Question: For a project I am working on I'm using a param array to grab string values from a user and then run an autofilter incorporating string values from the array. However, whenever I use a 'To' statement(E.G. 'Boundaries = LBound(ArrayHere) To UBound(ArrayHere)') I get the following error:

'''
Sub FilterWorkbookByServiceCode(FileName As String, WorkSheetName As String, Start As String, EndColumn As String, Field As Integer, ParamArray Numbers() As Variant)
Dim Boundaries As Long
Boundaries = LBound(Numbers) To Ubound(Numbers) 'Line Compiler error occurs on.
Workbooks(FileName).Worksheets(WorkSheetName).Activate
Range(Start).End(xlDown).Select
Range(EndColumn & ActiveCell.Row).Select
With Range(Start & ":" & ActiveCell.Address)
.Select
.AutoFilter Field:=Field, Criteria1:=Numbers(), Operator:=xlFilterValues
End With
End Sub
'''
I'm stumped on what I should do to correct this issue so any help is appreciated.
To be a bit more clear, I'm trying to get the range of the param array, and then store it in a variable. I need to find the range of the array dyanmically as the user can input varying amount of values into the array, and then call each value from the array to use as the criteria for the autofilter.
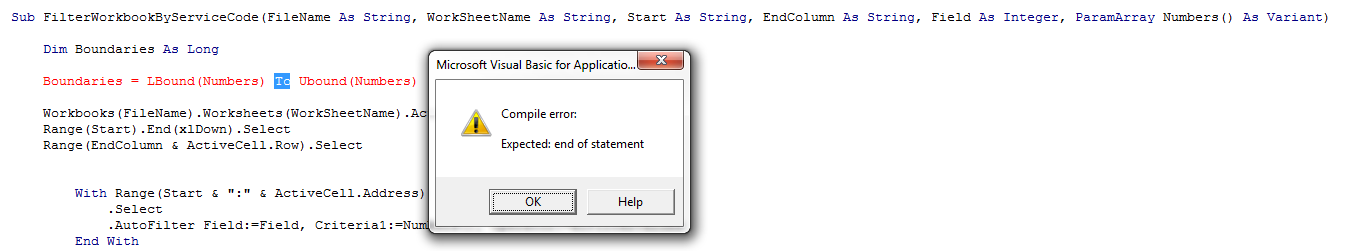
Answer: I don't see 'boundaries' used after that statement. So, remove the statement that is causing the error.
Pass numbers to your function in quotes.
i.e.
'FilterMySheetWithTheseValues("1","2",3")' where it is defined as
'''
Sub FilterMySheetWithTheseValues(paramarray numbers() as variant)
Range("A1:A10").AutoFilter 1, numbers, xlFilterValues
End Sub
'''
Edit:
Change the call
from '.AutoFilter Field:=Field, Criteria1:=Numbers(), Operator:=xlFilterValues'
to
'.AutoFilter Field, Numbers, xlFilterValues'